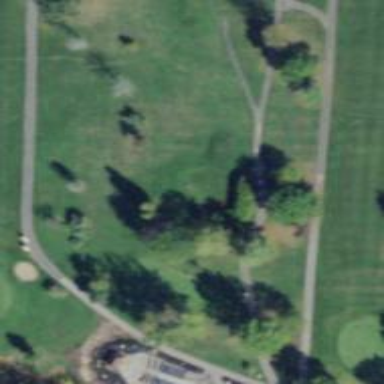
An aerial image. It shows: Path for golf carts.